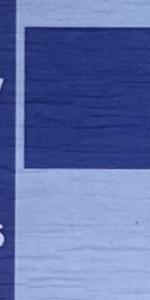
Label: Empty